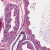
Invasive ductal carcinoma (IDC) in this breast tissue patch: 0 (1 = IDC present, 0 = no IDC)